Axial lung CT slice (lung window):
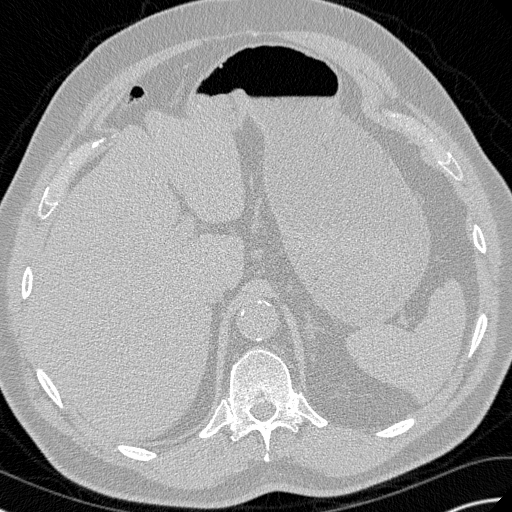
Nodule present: no